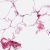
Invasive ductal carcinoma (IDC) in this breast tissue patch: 0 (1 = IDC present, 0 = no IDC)